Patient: sex M, age 57
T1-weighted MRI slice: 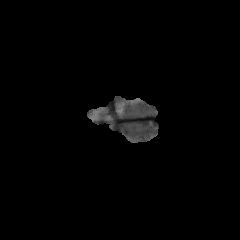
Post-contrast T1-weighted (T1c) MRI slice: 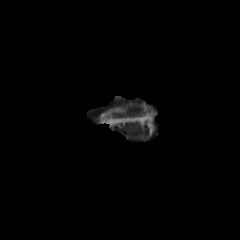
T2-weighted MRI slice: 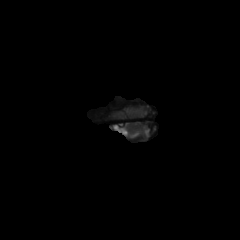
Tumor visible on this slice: yes
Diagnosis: Glioblastoma, IDH-wildtype
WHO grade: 4